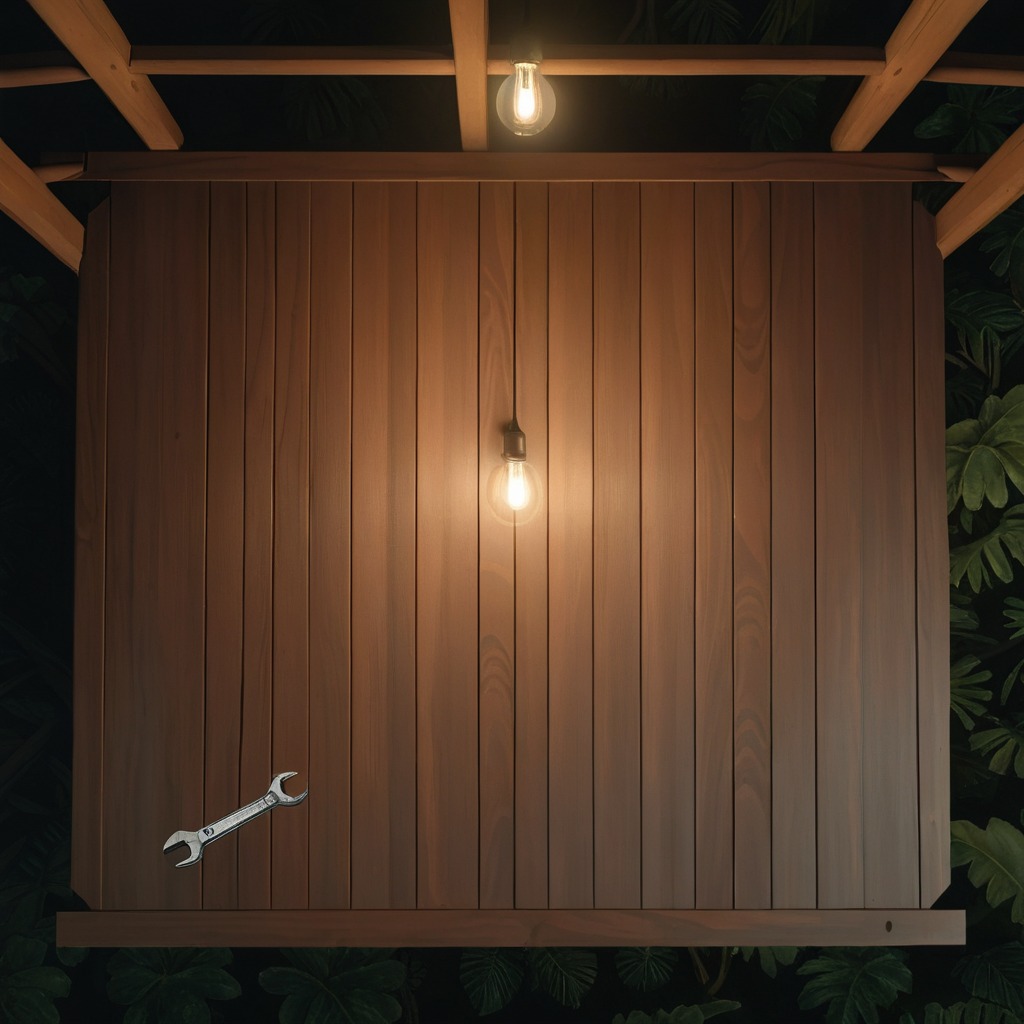
An wrench is lying on a clean wooden table inside a jungle field workshop tent at night.